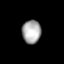
Tissue: lung
Cell type: Others
Senescence score: 0.2239
Nuclear area (px): 431
Mean DAPI intensity: 169.517